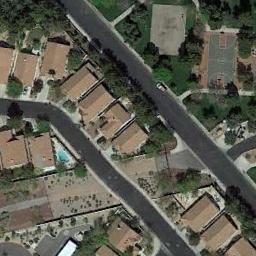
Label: basketball_court